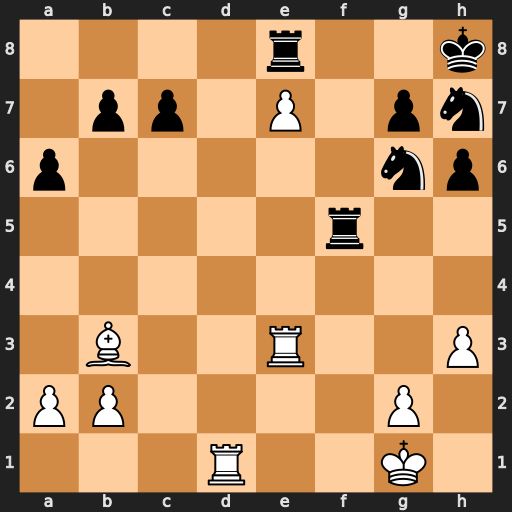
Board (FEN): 4r2k/1pp1P1pn/p5np/5r2/8/1B2R2P/PP4P1/3R2K1
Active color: w
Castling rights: -
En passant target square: -
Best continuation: Rd8 Nf6 Bf7 Nxe7 Bxe8